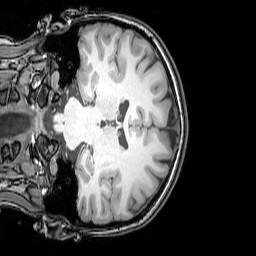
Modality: T1w
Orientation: coronal
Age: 23
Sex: female
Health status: healthy
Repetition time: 0.081 s
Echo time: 0.037 s